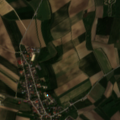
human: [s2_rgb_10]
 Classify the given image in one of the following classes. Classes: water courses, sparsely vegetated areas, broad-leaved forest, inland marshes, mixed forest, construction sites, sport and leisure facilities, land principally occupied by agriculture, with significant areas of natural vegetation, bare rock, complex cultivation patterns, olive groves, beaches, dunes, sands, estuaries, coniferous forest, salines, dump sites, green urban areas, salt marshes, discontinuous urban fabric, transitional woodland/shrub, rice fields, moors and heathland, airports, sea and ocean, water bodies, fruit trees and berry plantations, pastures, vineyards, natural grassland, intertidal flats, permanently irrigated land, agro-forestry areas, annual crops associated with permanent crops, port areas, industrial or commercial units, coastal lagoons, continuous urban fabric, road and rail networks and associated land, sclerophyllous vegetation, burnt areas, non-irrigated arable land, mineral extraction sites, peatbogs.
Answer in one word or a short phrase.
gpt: discontinuous urban fabric, non-irrigated arable land, complex cultivation patterns